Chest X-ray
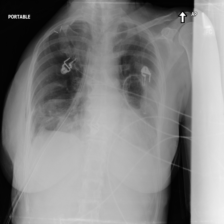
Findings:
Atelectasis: negative
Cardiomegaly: negative
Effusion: negative
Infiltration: negative
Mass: negative
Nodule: negative
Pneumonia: negative
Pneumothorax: positive
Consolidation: negative
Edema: negative
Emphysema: negative
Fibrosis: negative
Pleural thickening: negative
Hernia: negative